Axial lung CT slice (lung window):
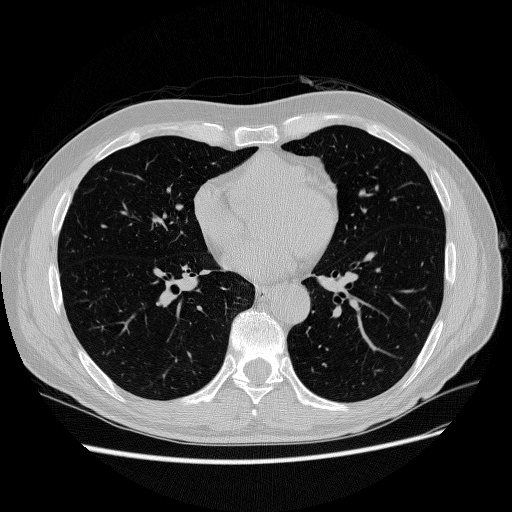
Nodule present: no